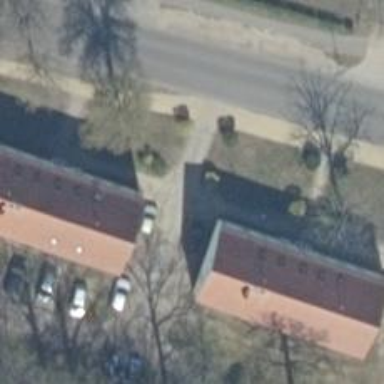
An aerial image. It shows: Sidewalk.